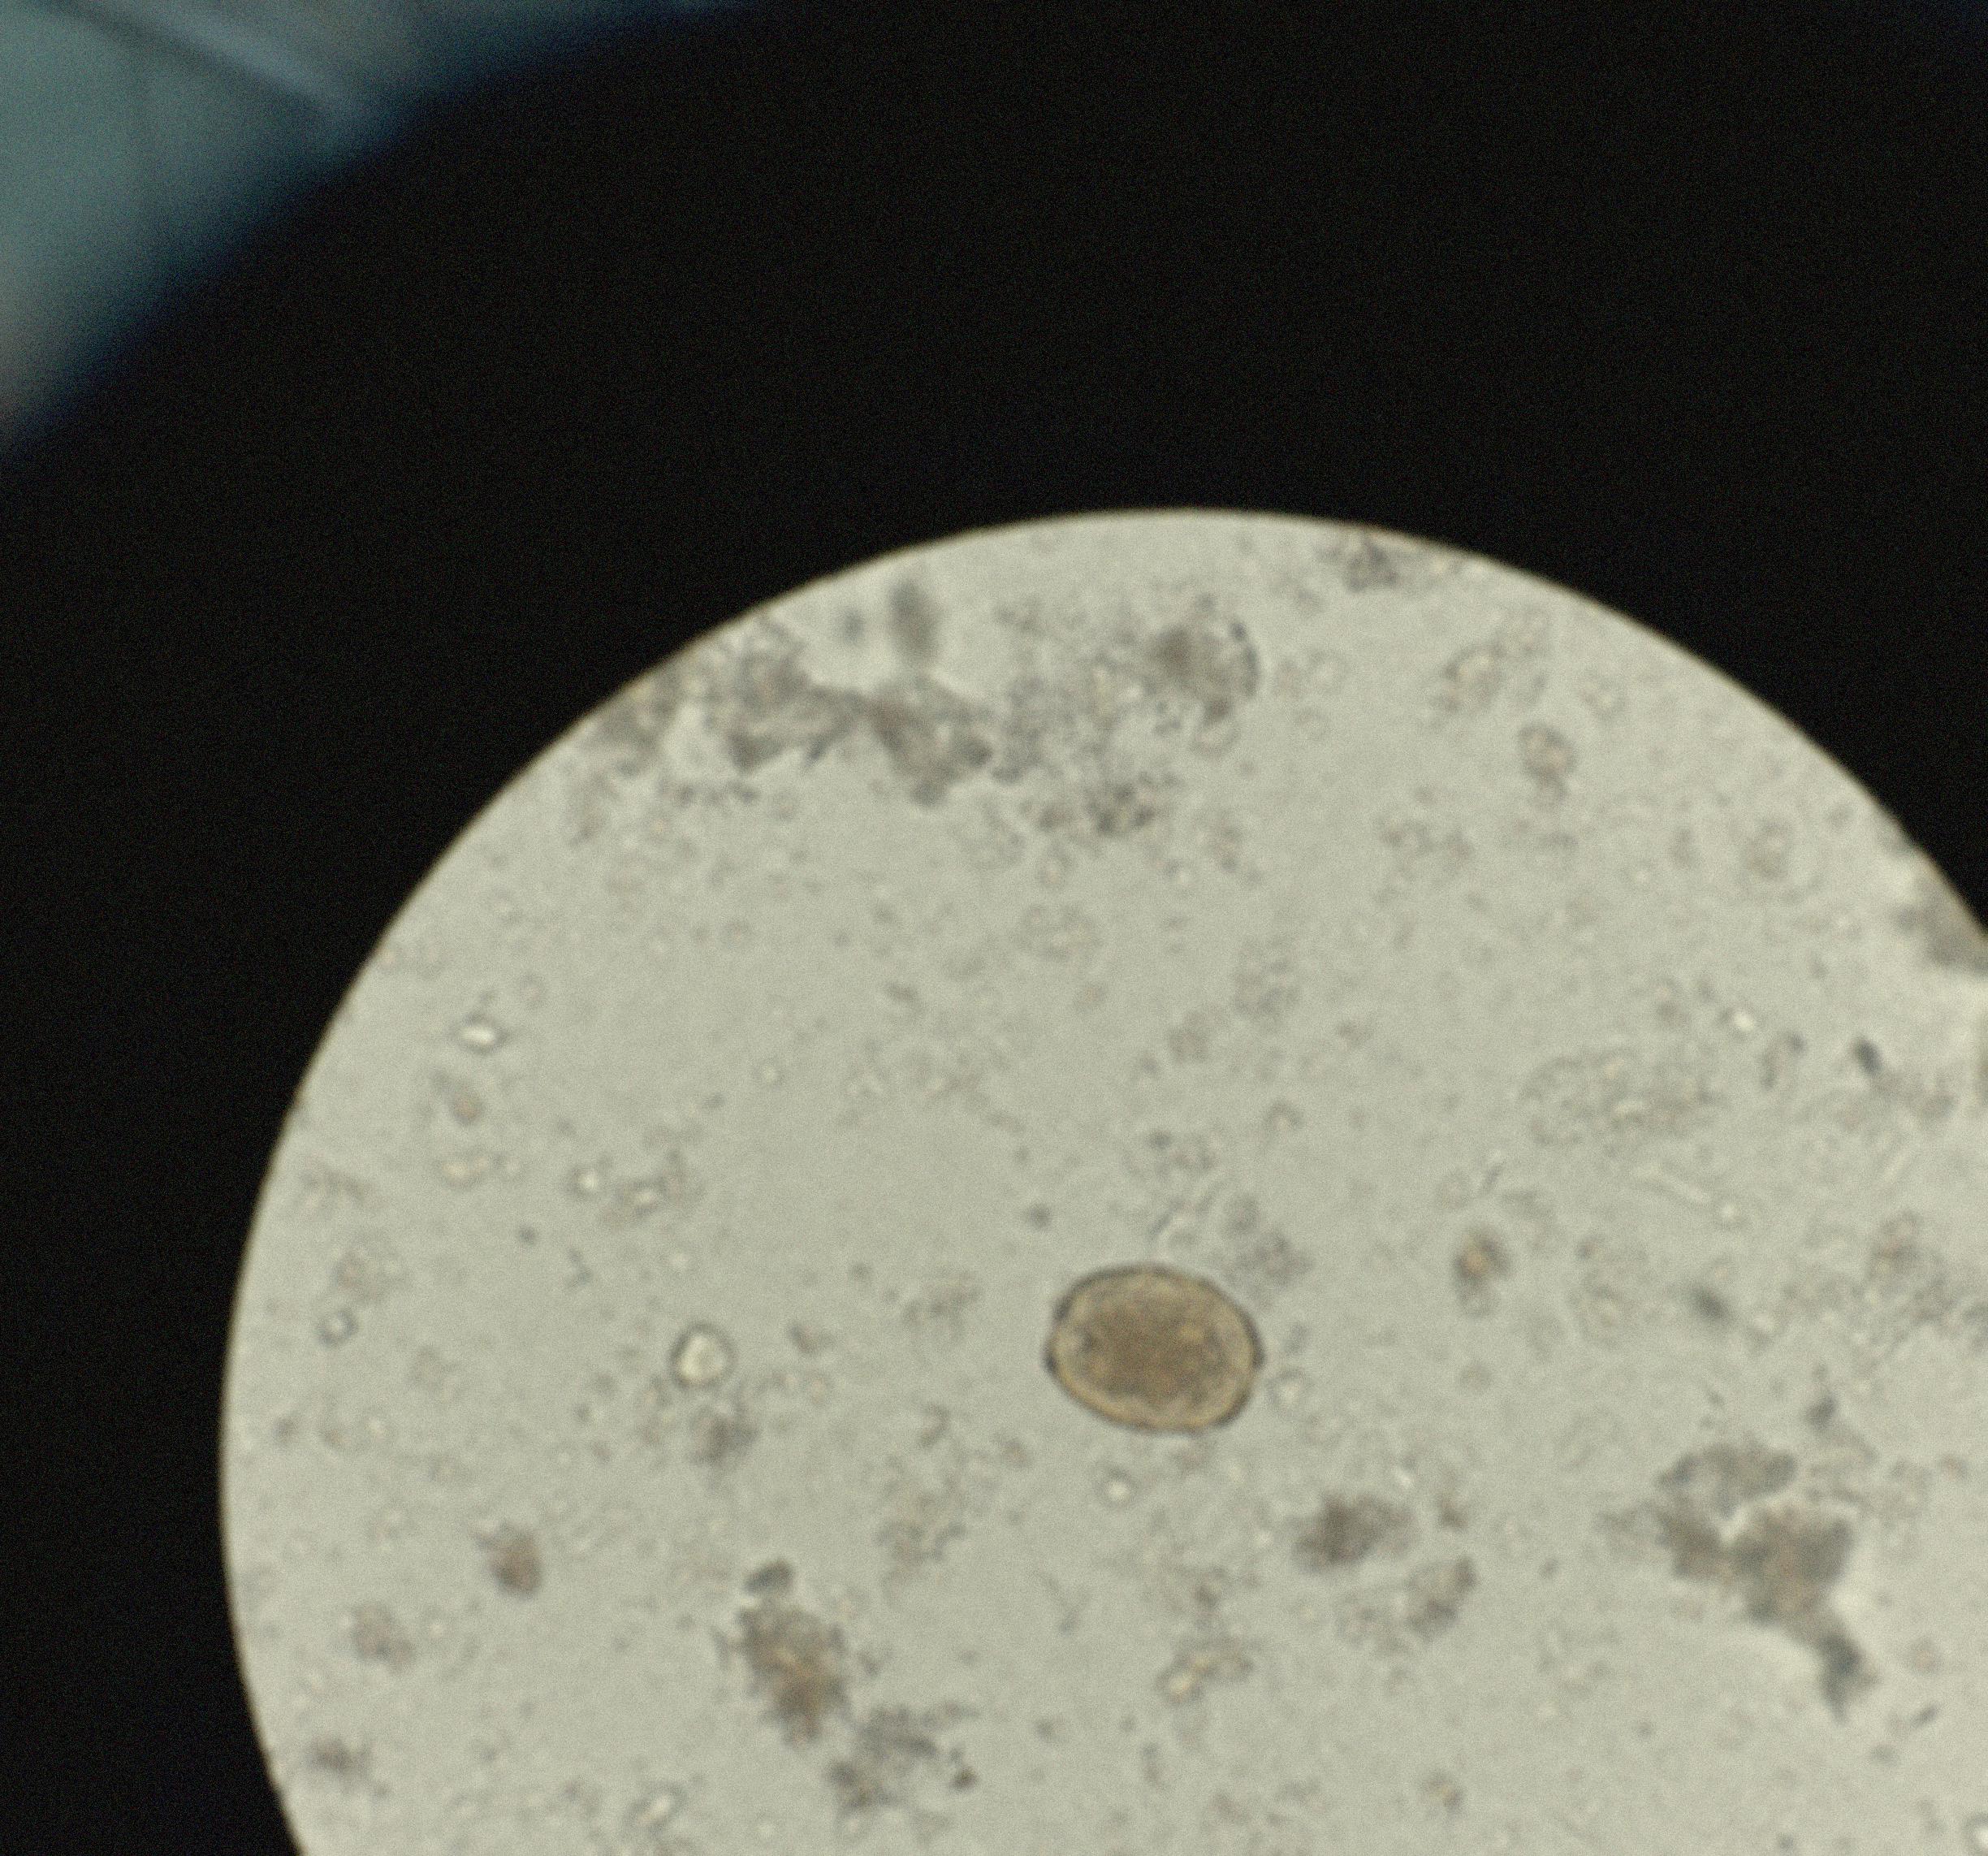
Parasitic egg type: Ascaris lumbricoides